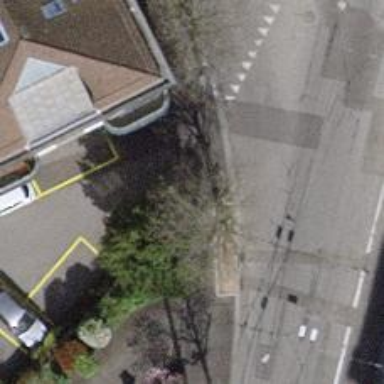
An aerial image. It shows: Sidewalk along the footway.